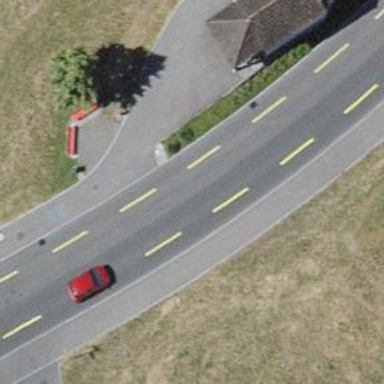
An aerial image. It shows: Tertiary road with asphalt surface and dedicated cycle lane. The road has separate sidewalks on both sides.